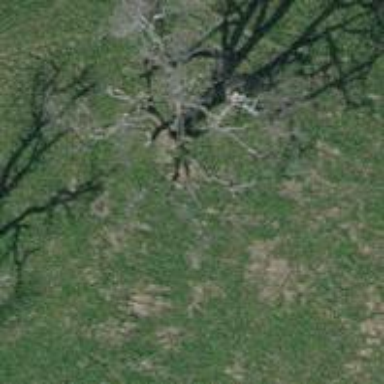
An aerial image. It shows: Beautiful tree in nature.